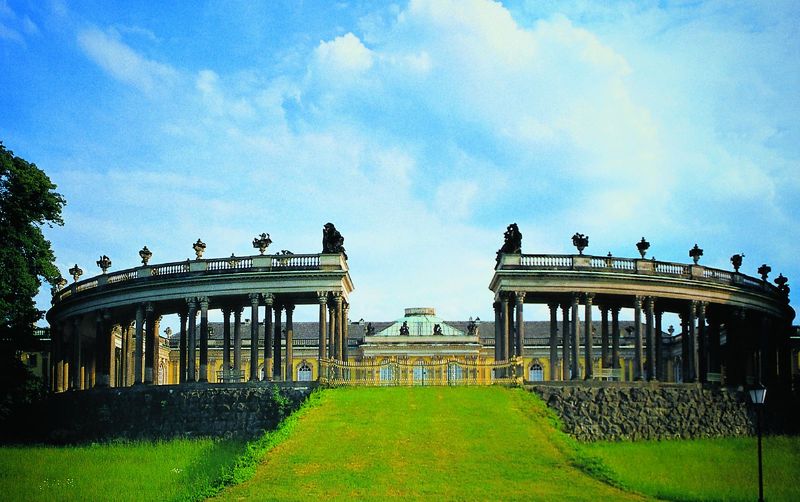
Titel: Schloss Sanssouci
Künstler: Georg Wenzeslaus von Knobelsdorff
Standort: Potsdam, Sanssouci (EU - D - BB)
Schlagwörter: baum, blau, himmel, gelb, fenster, lampe, säulen, dach, gras, haus, park, schloss, hügel, amphoren, garten, mauer, figuren, symmetrie, vasen, bögen, arkaden, gruen, skultpur, schönbrunn, baluster, bellevue, kupferdach